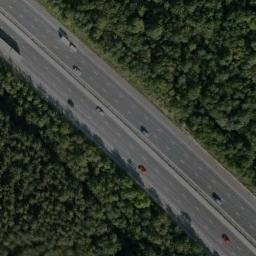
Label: freeway